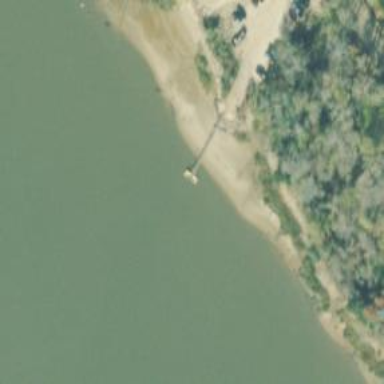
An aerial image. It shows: Man-made pier.